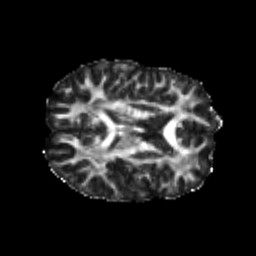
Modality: FA
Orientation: axial
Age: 23
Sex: male
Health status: healthy
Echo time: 0.074 s